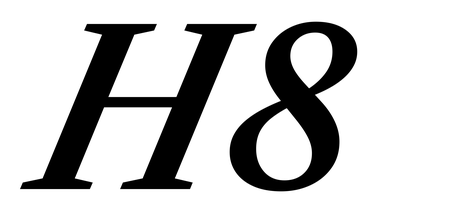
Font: LibreCaslonText-Italic_SemiBold_Italic